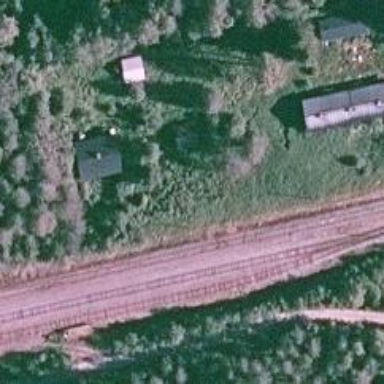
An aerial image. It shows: Continuous rail for railway.